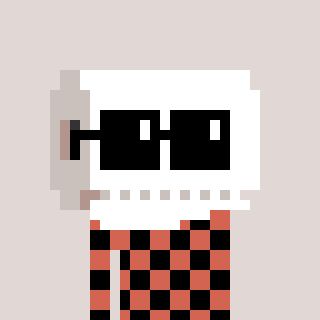
a pixel art character with square black sunglasses, a toiletpaper-full-shaped head and a peachy-colored body on a warm background